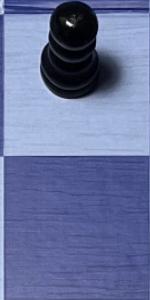
Label: Empty